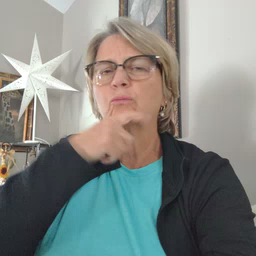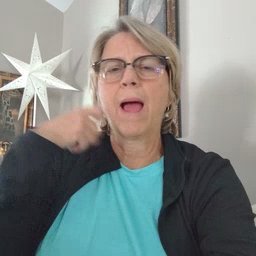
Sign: dry